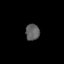
Tissue: lung
Cell type: Epithelial cells
Senescence score: 0.1993
Nuclear area (px): 224
Mean DAPI intensity: 96.134